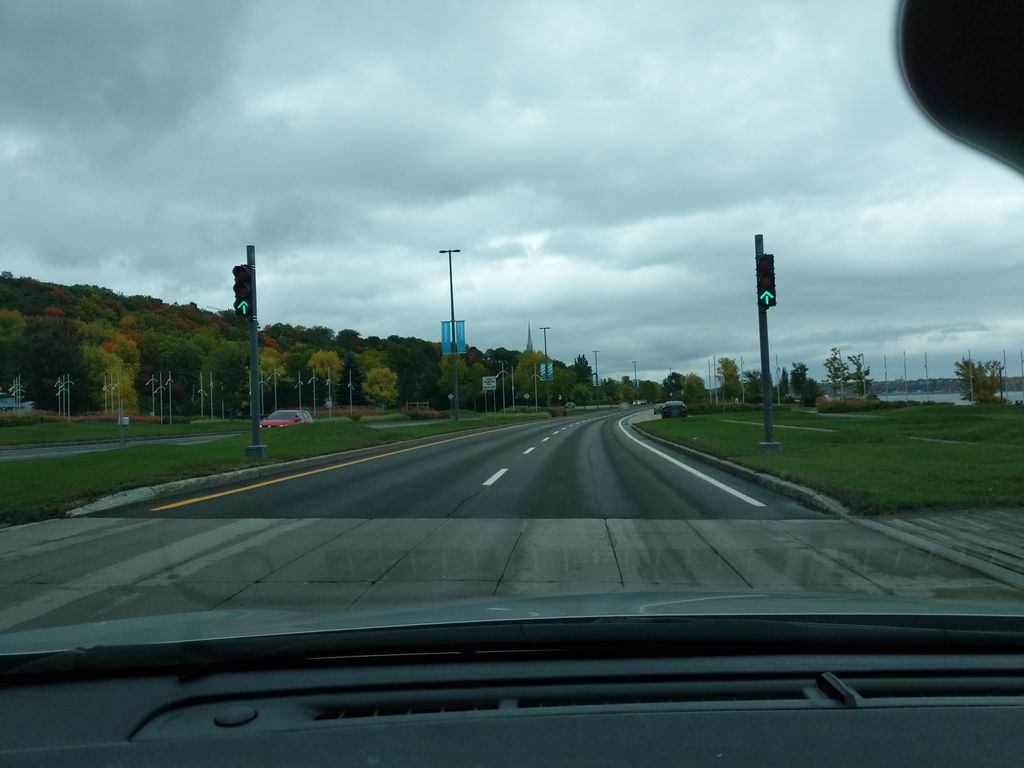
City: quebec_city